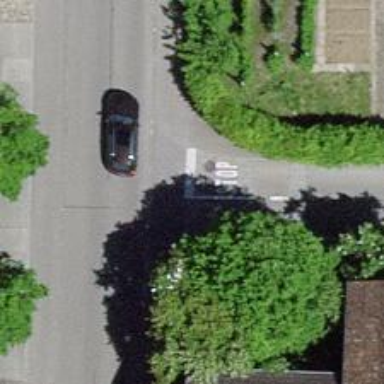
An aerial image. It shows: Residential road with lane on the left side for pedestrians.